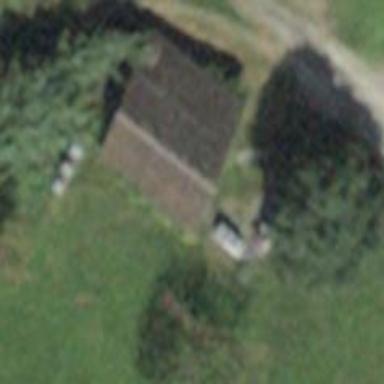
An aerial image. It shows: Hut.